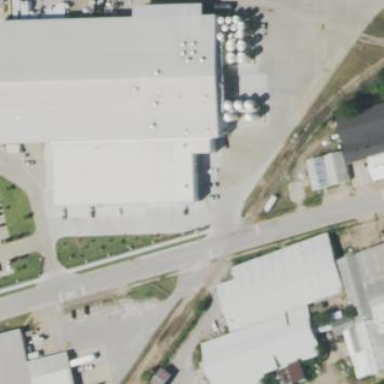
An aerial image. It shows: Industrial area.